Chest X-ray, PA view. Patient: 61 years old, sex M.
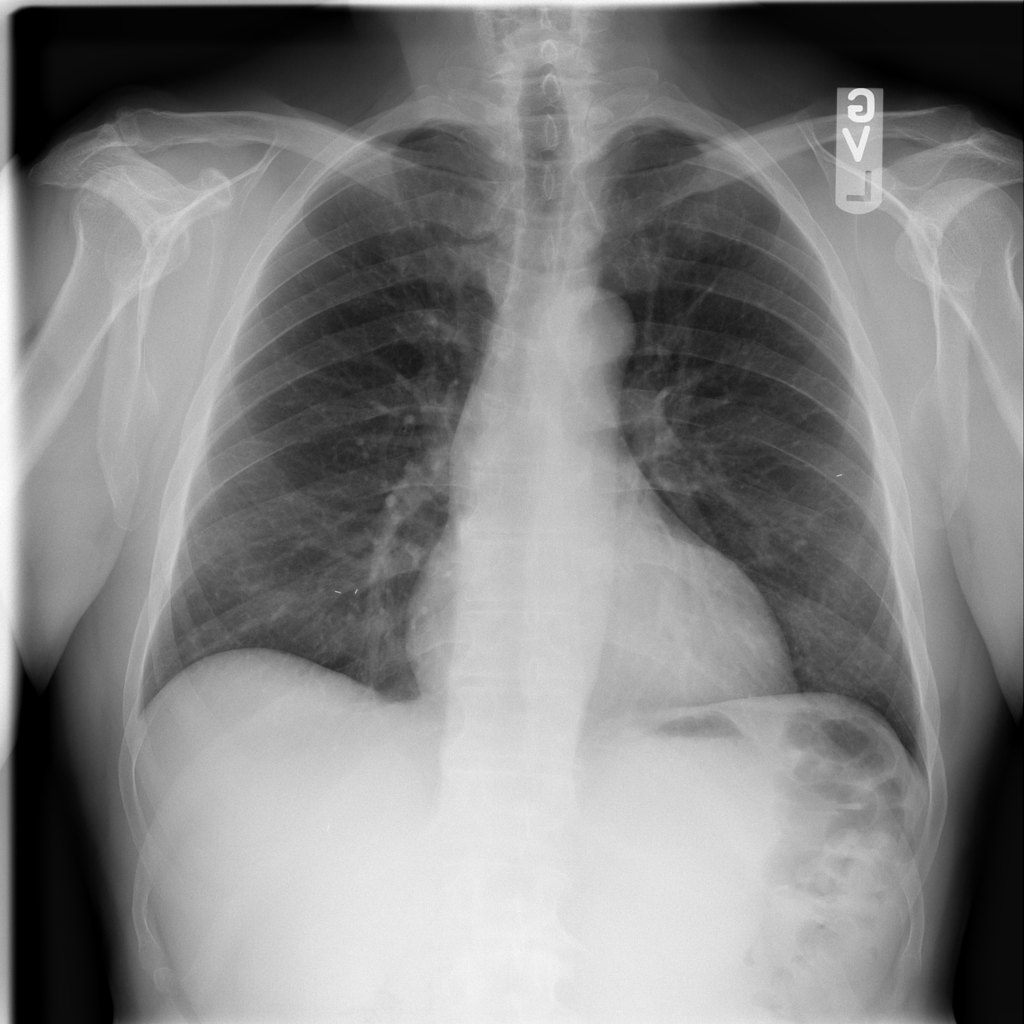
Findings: No Finding